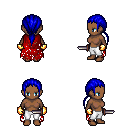
a pixel art fantasy rpg character, female body template, human, dark skin, red tattered cape, white pants, blue ponytail hairstyle, gold gloves, dagger, four views (front, back, left, right), 2x2 character sprite sheet, small pixel art, hard edges, no anti-aliasing